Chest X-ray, AP view. Patient: 28 years old, sex M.
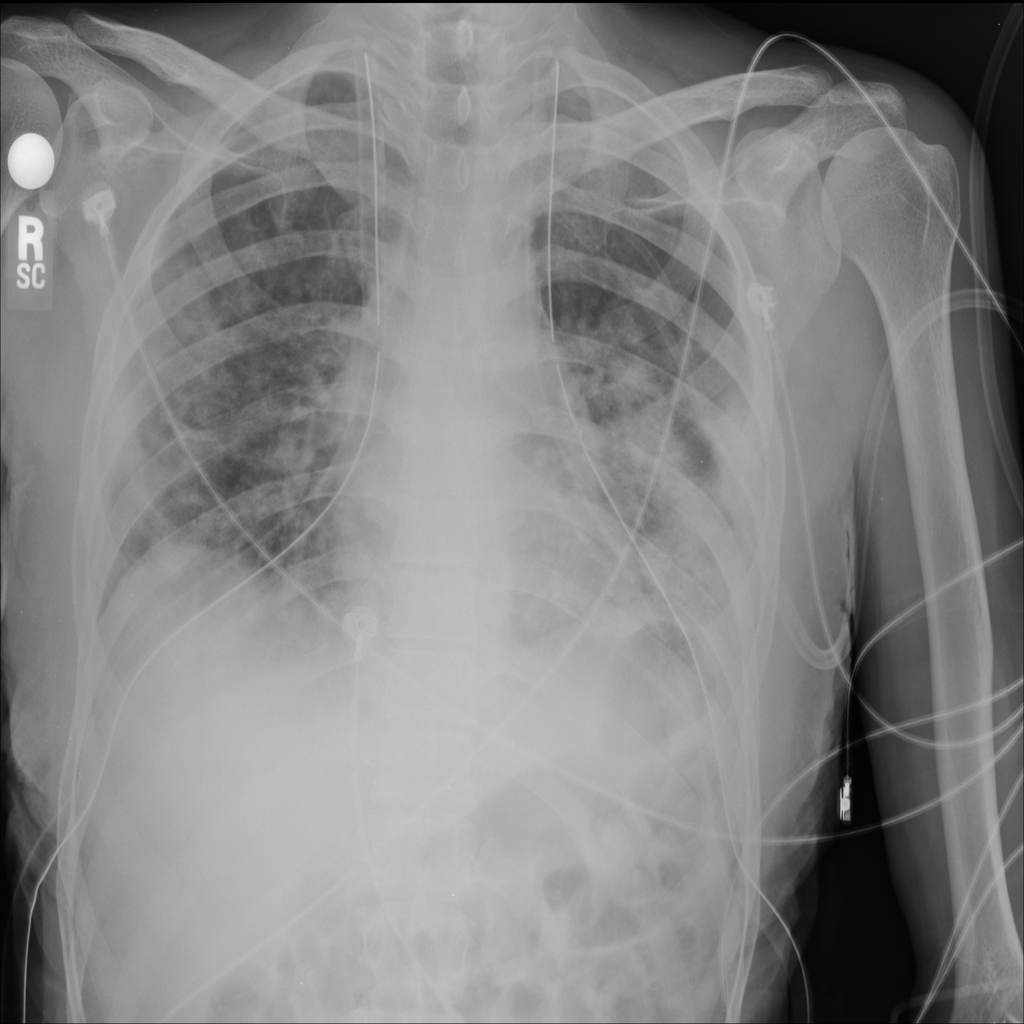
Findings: No Finding